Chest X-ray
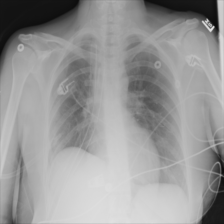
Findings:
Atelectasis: negative
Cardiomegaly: negative
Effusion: negative
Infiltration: negative
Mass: positive
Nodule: negative
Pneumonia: negative
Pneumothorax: positive
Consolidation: negative
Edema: negative
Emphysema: negative
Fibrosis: negative
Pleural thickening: negative
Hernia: negative